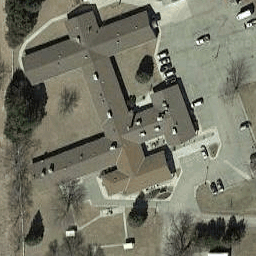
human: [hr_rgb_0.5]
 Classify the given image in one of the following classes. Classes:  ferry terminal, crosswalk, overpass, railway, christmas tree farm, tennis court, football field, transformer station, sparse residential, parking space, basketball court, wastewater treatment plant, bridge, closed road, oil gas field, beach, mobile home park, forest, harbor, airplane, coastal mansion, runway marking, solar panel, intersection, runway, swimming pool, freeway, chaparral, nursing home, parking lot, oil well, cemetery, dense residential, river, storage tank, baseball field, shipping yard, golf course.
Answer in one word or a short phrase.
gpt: nursing home